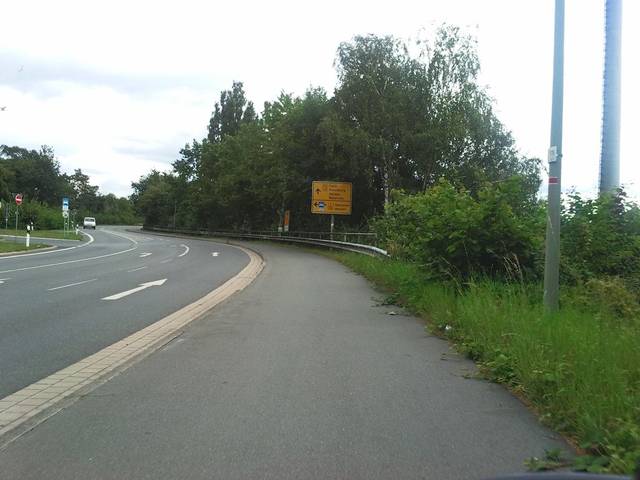
Region: Germany
Coordinates: 52.657, 9.211